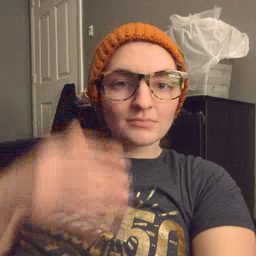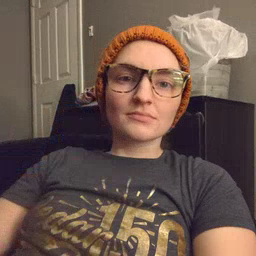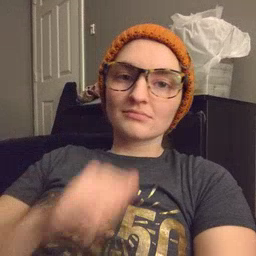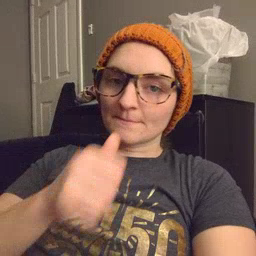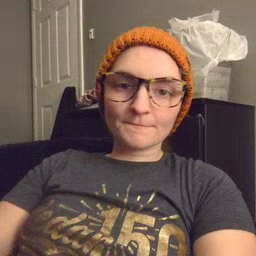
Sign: not